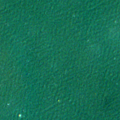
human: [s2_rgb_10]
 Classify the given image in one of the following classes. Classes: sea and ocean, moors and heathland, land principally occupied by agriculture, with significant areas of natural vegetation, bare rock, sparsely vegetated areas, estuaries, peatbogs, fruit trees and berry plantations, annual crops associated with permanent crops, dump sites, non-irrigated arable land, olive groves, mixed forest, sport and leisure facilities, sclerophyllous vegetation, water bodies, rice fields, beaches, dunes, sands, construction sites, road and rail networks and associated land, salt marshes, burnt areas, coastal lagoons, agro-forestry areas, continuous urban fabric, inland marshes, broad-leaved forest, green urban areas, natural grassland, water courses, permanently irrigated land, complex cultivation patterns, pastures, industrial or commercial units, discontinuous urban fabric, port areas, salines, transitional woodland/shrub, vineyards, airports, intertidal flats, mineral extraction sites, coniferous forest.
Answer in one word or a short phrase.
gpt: sea and ocean